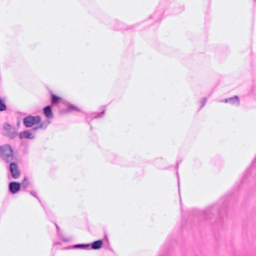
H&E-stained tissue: Breast